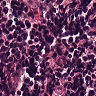
Metastatic tissue present: no